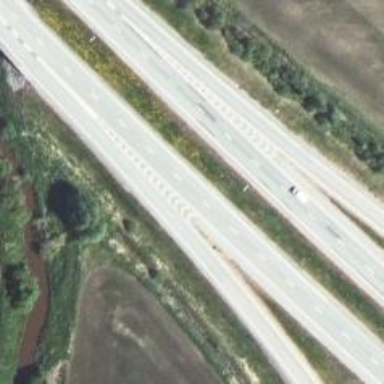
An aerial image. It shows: Asphalt motorway.